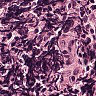
Metastatic tissue present: no